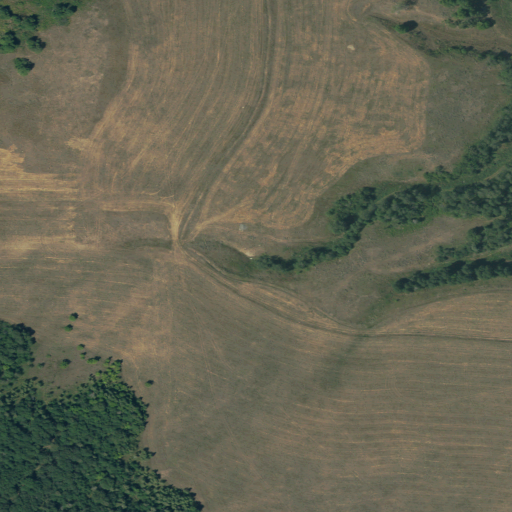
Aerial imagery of valley in Utah named Silver Mine Hollow containing shrub and deciduous forest